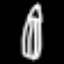
Label: pencil